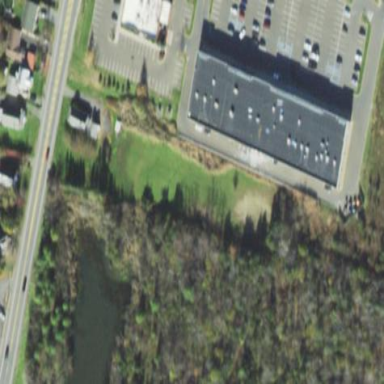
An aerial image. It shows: Retail building.